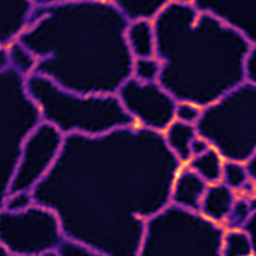
Label: Super-resolution ER image